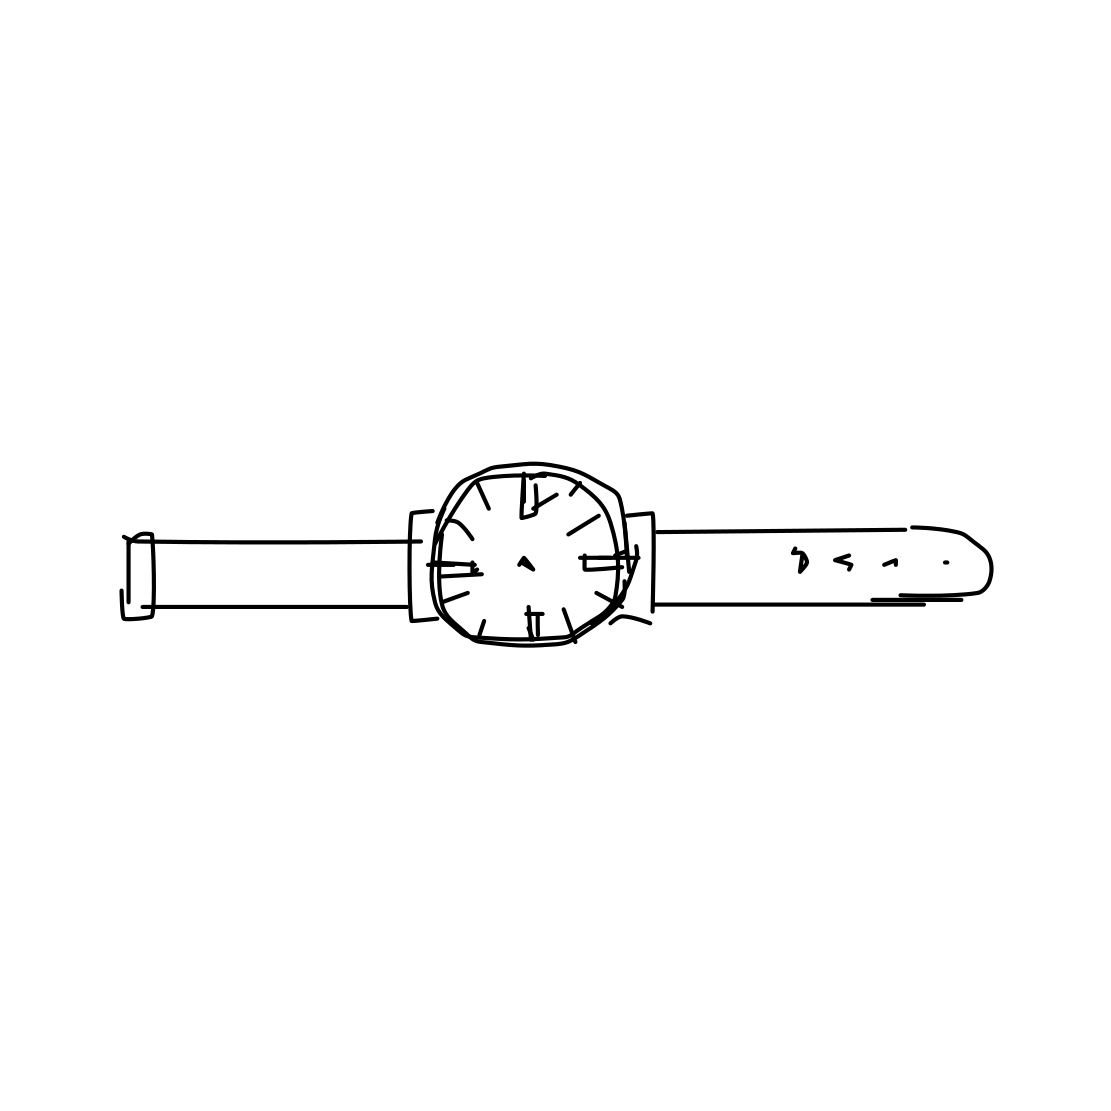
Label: wrist-watch